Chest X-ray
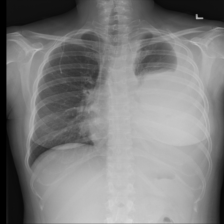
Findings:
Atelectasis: negative
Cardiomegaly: negative
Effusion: positive
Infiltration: negative
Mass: positive
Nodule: negative
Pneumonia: negative
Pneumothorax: negative
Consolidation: negative
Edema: negative
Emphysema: negative
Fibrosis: negative
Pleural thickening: negative
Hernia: negative